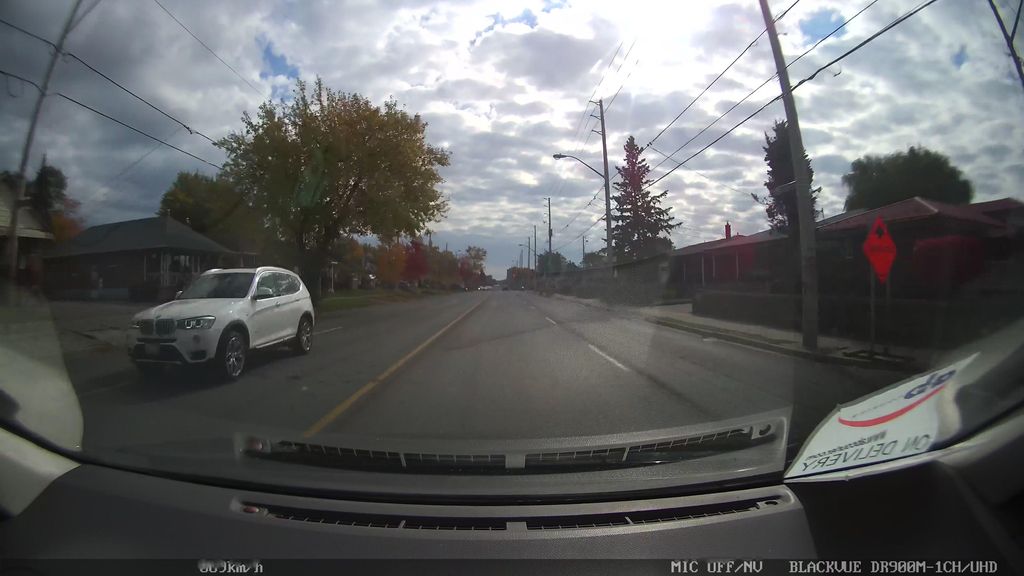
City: toronto